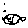
Label: fish